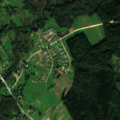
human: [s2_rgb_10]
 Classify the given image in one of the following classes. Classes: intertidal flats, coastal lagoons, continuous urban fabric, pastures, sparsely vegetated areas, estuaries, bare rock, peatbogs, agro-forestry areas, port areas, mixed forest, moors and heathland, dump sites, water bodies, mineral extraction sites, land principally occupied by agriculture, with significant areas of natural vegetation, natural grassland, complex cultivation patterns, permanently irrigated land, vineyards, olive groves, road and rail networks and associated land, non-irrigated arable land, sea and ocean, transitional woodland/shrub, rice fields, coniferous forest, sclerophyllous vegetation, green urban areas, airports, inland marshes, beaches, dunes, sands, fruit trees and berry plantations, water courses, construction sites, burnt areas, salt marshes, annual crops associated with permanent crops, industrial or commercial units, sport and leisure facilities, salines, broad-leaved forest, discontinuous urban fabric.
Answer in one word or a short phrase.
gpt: discontinuous urban fabric, complex cultivation patterns, land principally occupied by agriculture, with significant areas of natural vegetation, broad-leaved forest, coniferous forest, mixed forest, transitional woodland/shrub, inland marshes